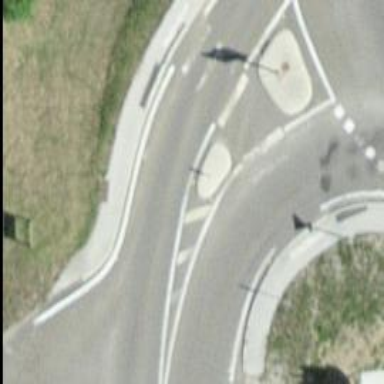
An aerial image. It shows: Secondary road with asphalt surface.